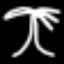
Label: palm tree